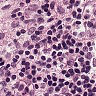
Metastatic tissue present: no